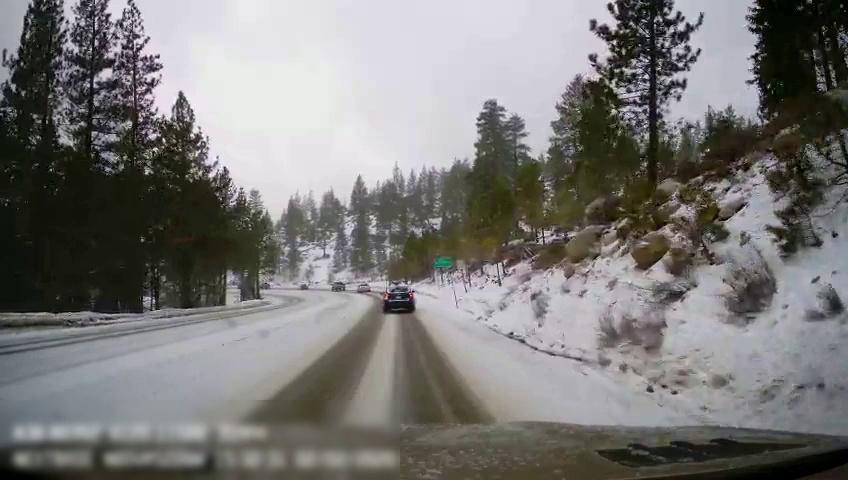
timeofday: Day
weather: Snowy
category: Drivable Space
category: Vehicles | Car
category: Vehicles | Car
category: Traffic | Signs